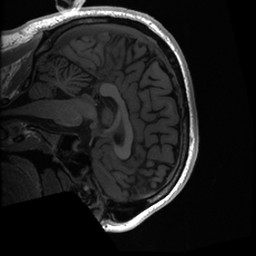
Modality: T1w
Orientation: sagittal
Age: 18
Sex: female